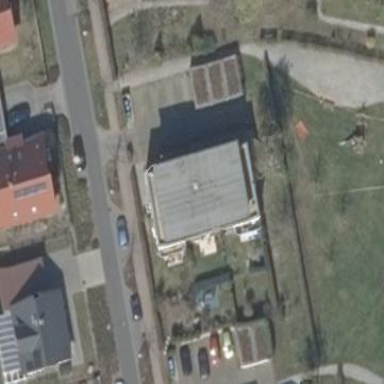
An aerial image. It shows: Building with flat grey roof.